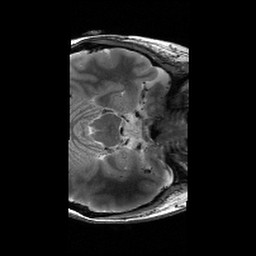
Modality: T2w
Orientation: axial
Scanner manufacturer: siemens
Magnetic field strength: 6.98 T
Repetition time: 5.65 s
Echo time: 0.044 s